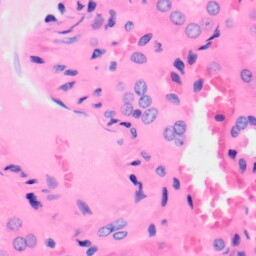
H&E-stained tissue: Kidney